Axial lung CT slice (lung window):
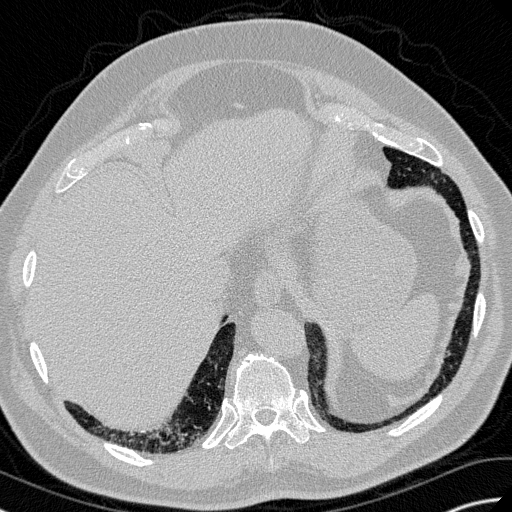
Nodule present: no